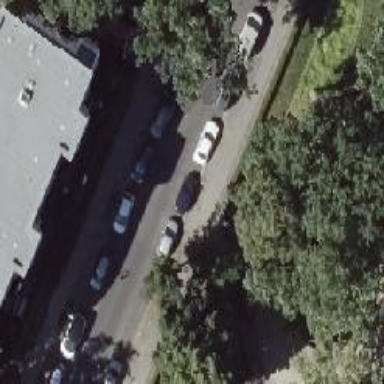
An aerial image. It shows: Compacted footway.